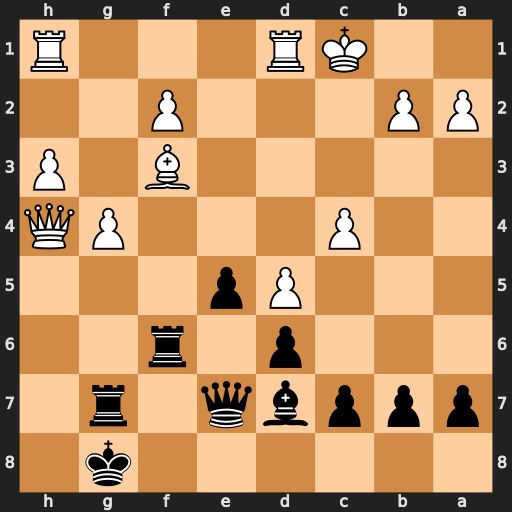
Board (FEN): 6k1/pppbq1r1/3p1r2/3Pp3/2P3PQ/5B1P/PP3P2/2KR3R
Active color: b
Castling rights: -
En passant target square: -
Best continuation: Rxf3 Qxe7 Rxe7